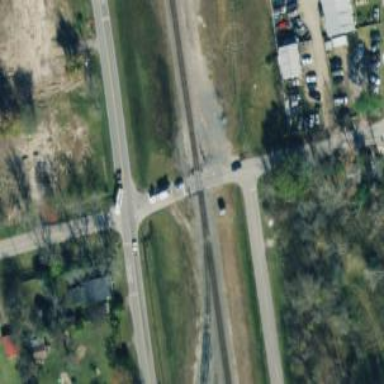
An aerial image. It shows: Railway level crossing.